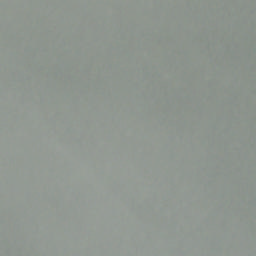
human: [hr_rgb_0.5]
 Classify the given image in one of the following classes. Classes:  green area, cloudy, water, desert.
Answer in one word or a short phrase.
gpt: cloudy